Question: I could build and install LLVM, and ocaml bindings libraries are in '/usr/local/llvm/lib/ocaml' directory.

When building in example (<URL>, I tried 'ocamlbuild toy.byte' as in instruction to get error message.
'''
a@prosseek Chapter3> ocamlbuild toy.byte
Finished, 0 targets (0 cached) in 00:00:00.
+ /usr/local/bin/ocamlc.opt -c -o codegen.cmo codegen.ml
File "codegen.ml", line 5, characters 0-9:
Error: Unbound module Llvm
Command exited with code 2.
Compilation unsuccessful after building 10 targets (9 cached) in 00:00:00.
'''
It looks like LLVM libraries are not found. How to teach ocaml to find one?
I have 'myocamlbuild.ml' to have this content:
'''
open Ocamlbuild_plugin;;
ocaml_lib ~extern:true "llvm";;
ocaml_lib ~extern:true "llvm_analysis";;
flag ["link"; "ocaml"; "g++"] (S[A"-cc"; A"g++"]);;
'''
I also tried with 'ocamlbuild toy.byte -pkg llvm' to get this error.
'''
Warning: tag "package" does not expect a parameter, but is used with parameter "llvm"
+ /usr/local/bin/ocamlc.opt -c bindings.c
clang: warning: argument unused during compilation: '-fno-defer-pop'
+ /usr/local/bin/ocamlc.opt llvm.cma llvm_analysis.cma llvm_executionengine.cma llvm_target.cma llvm_scalar_opts.cma -cc g++ -I /Users/smcho/.opam/system/lib/llvm/. '-ccopt -lstdc++' llvm.cma ast.cmo codegen.cmo token.cmo lexer.cmo parser.cmo toplevel.cmo toy.cmo bindings.o -o toy.byte
/usr/local/bin/ocamlc.opt: unknown option '-ccopt -lstdc++'.
Usage: ocamlc <options> <files>
Options are:
..
'''
I use Mac OS X 10.7 and installed ocaml with brew.
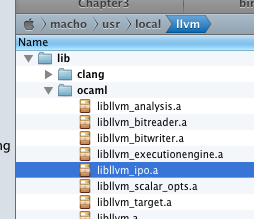
Answer: To use the '-package' option of 'ocamlbuild', you have to pass the additional '-use-ocamlfind' option: 'ocamlbuild -use-ocamlfind toy.byte -package llvm'.